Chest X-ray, AP view. Patient: 45 years old, sex M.
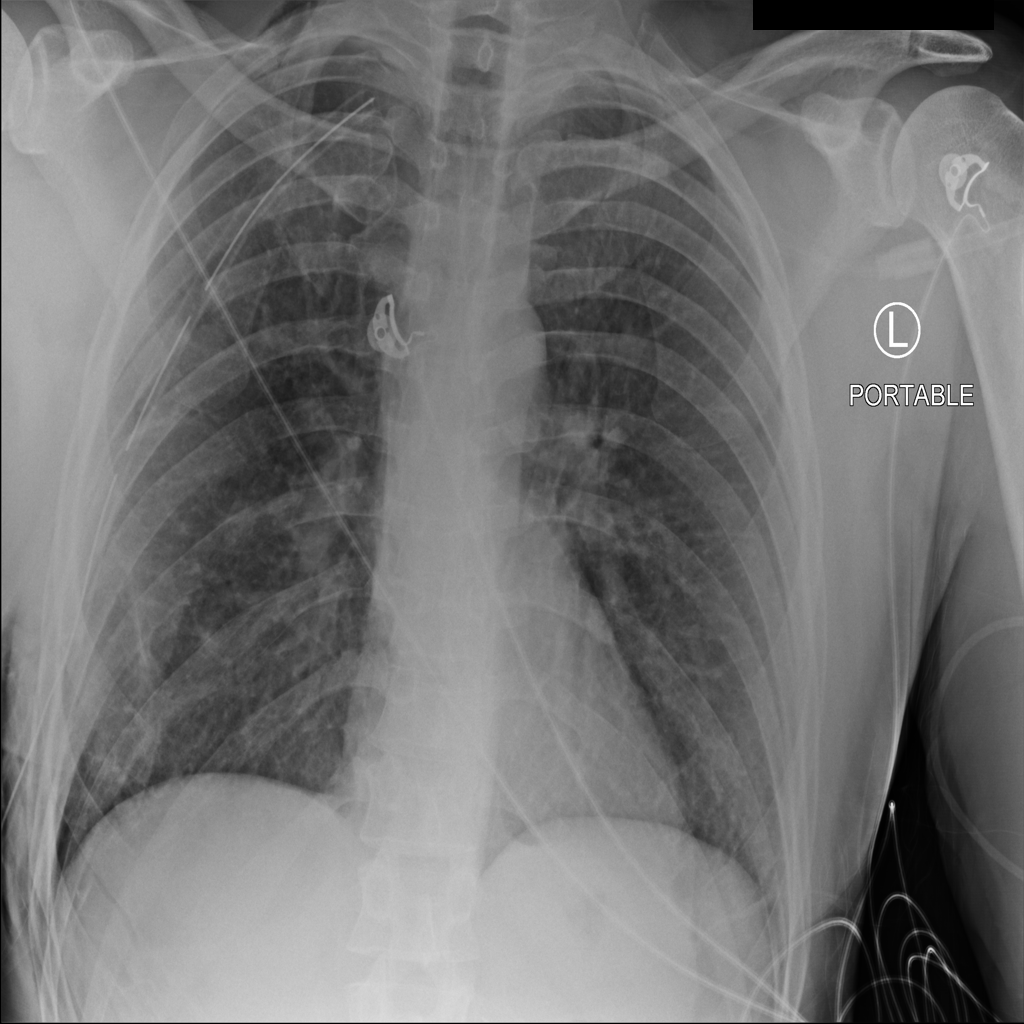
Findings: Emphysema, Nodule, Pneumothorax